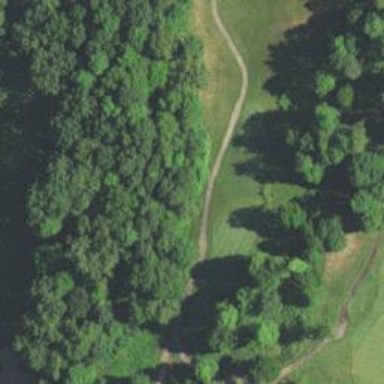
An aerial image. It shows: Path designated for golf carts.